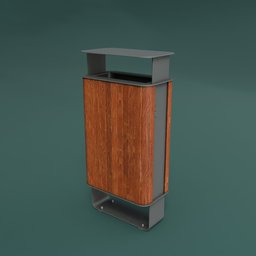
Label: tools